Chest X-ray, PA view. Patient: 54 years old, sex F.
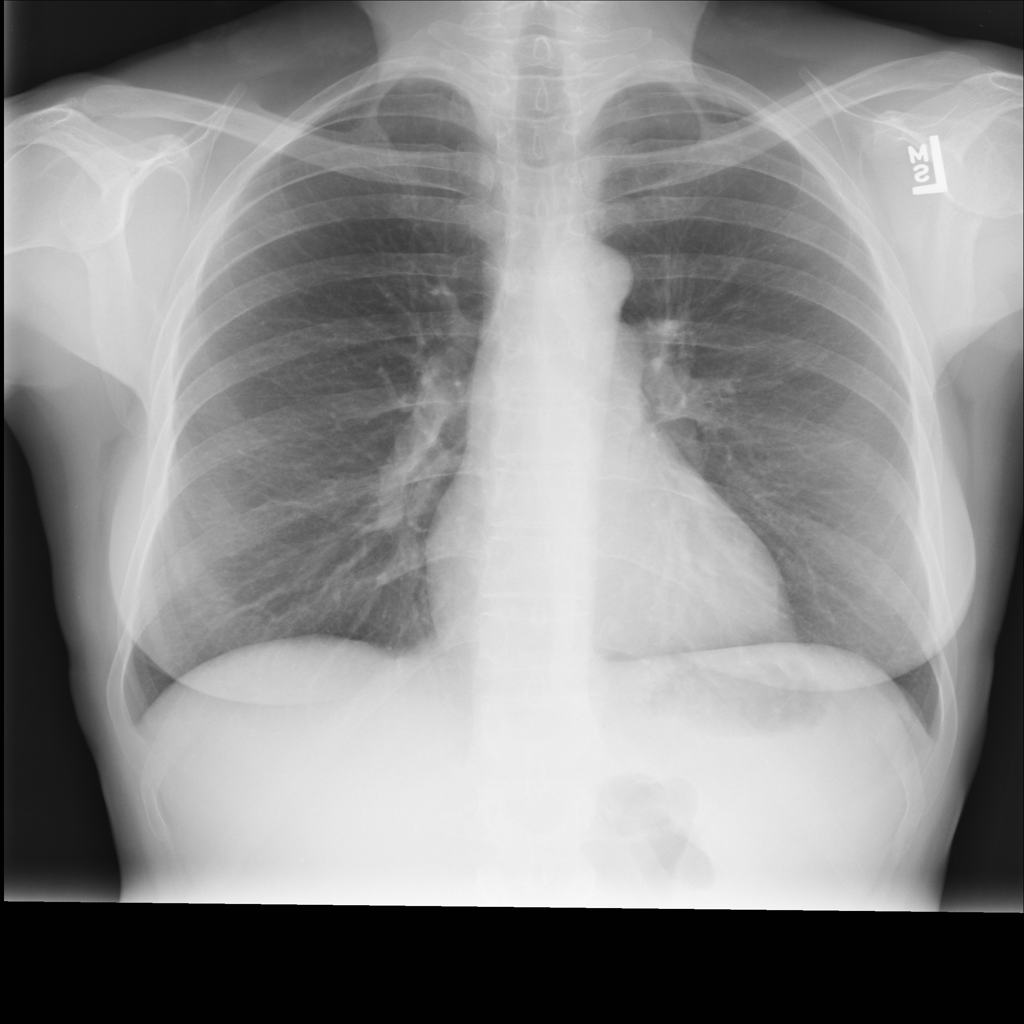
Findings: No Finding